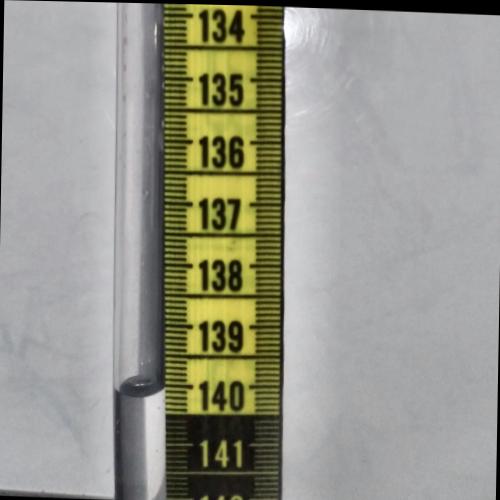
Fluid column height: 140.0 cm